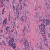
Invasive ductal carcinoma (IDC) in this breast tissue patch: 1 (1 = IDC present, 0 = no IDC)